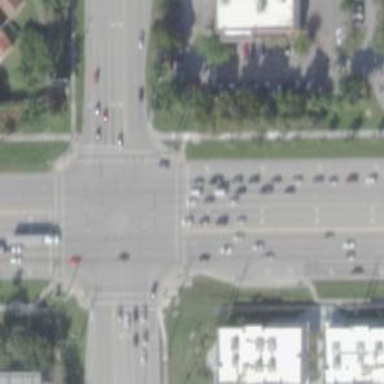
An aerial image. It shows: Marked crossing on the road.